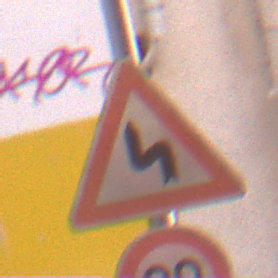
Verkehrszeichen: DoppelkurveZunaechstLinks
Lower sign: Geschwindigkeit90
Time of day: MorningAfternoon
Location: Outdoor (Urban)
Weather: Clear
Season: NotSpecified
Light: Natural